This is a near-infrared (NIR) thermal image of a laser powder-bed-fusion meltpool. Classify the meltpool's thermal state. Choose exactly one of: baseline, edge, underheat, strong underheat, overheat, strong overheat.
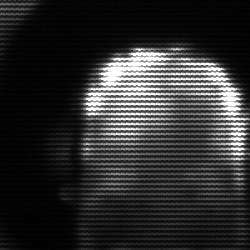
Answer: baseline